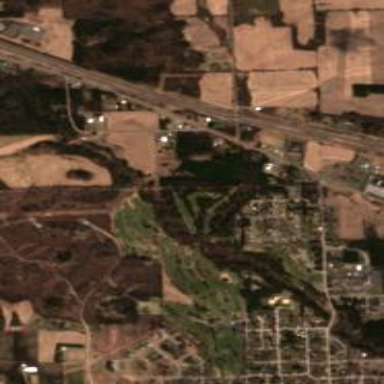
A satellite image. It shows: Golf course.